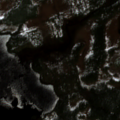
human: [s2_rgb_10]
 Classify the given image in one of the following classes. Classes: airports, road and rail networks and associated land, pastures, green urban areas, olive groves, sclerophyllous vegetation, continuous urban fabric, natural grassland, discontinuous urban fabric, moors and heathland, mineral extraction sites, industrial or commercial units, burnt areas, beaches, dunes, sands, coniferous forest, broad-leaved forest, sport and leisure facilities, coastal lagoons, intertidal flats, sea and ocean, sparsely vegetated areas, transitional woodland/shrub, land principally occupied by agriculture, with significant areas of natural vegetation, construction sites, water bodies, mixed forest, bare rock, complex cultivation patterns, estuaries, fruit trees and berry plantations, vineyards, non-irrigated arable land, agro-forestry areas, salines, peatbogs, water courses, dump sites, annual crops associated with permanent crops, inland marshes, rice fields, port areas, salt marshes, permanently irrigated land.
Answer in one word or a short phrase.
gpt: coniferous forest, transitional woodland/shrub, water bodies